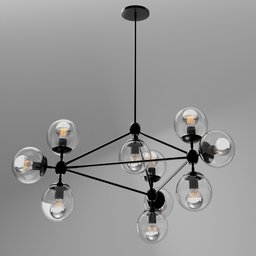
Label: lighting